Question: In Wordpress ,left sidebar li text is too long and it wraps which causes vertical space in between li's to look uneven. How can I correct this? Any help is appreciated.
I've attached screenshot below.

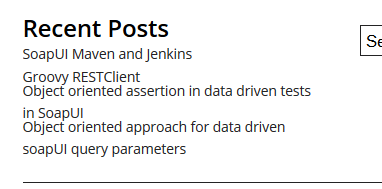
Answer: You should remove the 'font-size: 11px;' in '.sidebar-left a' And add it into '.sidebar-left li'. Finally looks like this.
'''
.sidebar-left li {
list-style: none;
font-size: 11px;
}
.sidebar-left a {
color: #232324;
text-decoration: none;
}
'''